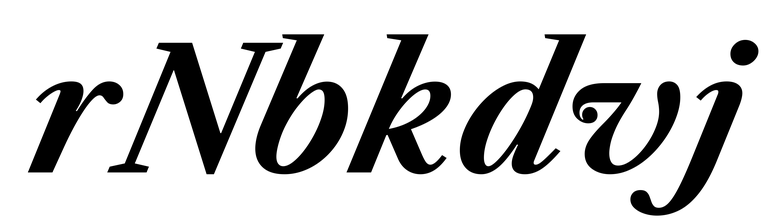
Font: LibreCaslonText-Italic_Bold_Italic